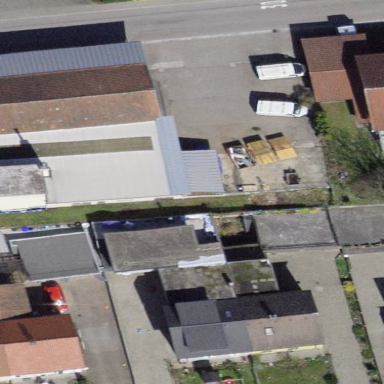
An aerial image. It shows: Industrial building with gabled roof.